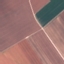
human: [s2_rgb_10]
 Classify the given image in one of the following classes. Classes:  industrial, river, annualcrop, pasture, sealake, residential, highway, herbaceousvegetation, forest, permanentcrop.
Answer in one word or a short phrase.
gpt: AnnualCrop